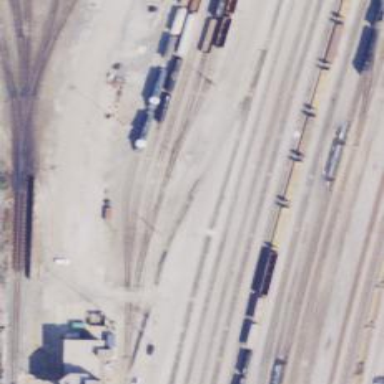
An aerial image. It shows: Railway yard in service.